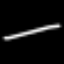
Label: line